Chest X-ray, AP view. Patient: 54 years old, sex F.
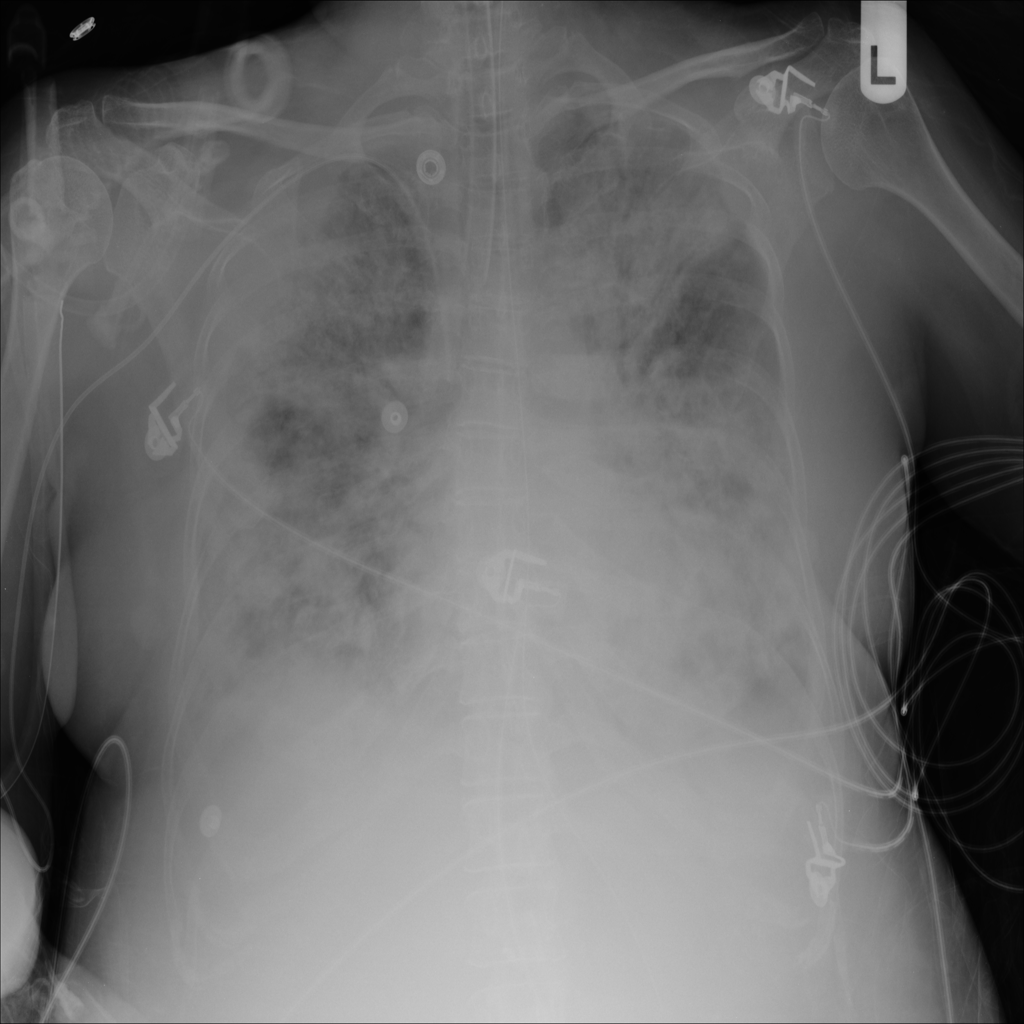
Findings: Infiltration